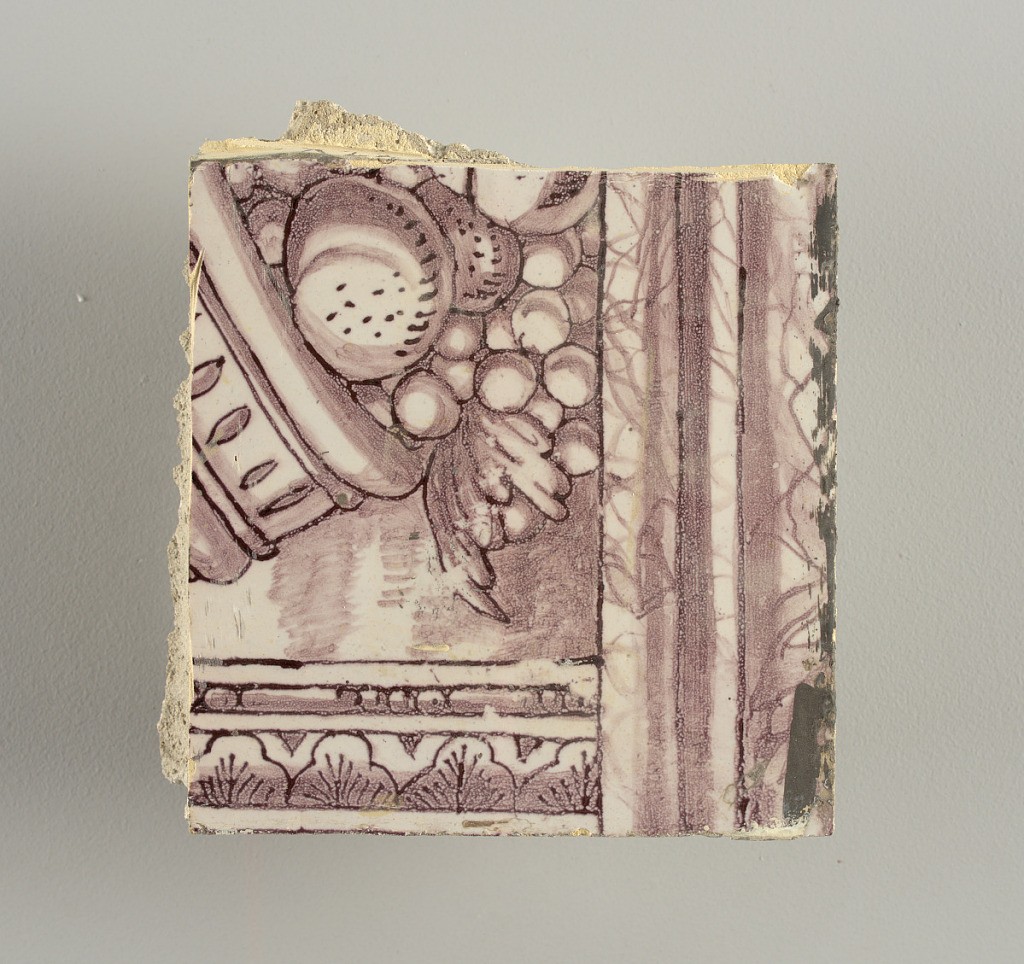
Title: Tile wall facing
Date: ca. 1725
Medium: Tin-glazed earthenware, underglaze
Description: Horizontal rectangle.  Thirty tiles wide and twenty-three tiles high with opening for fireplace eleven tiles wide and ten high.  Foliage arabesques disposed about three vertical axes from which are emphazised by urns at center and right, and at left by the figure of a standing woman carrying an infant on her arm and accompanied by two children.